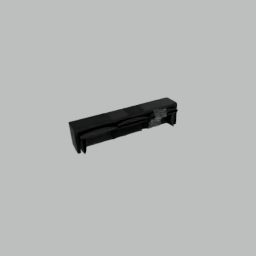
Label: furniture